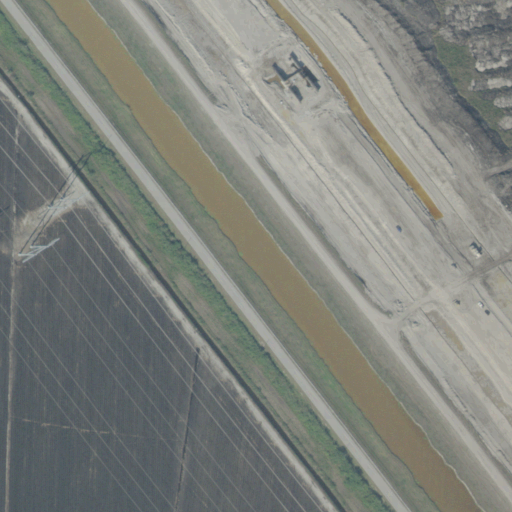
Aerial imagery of levee in Florida named Levee 15 containing herbaceous wetlands, cultivated crops, low intensity development, grassland, and woody wetlands